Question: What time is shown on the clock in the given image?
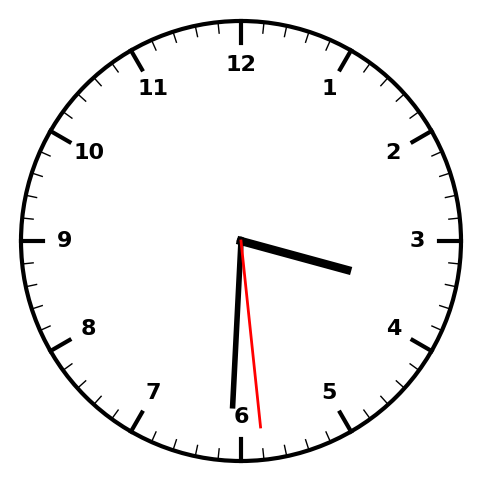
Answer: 03:30:29